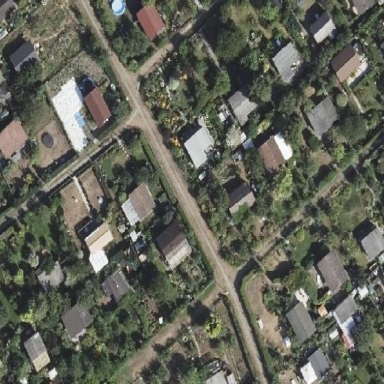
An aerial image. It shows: Plot within allotments.